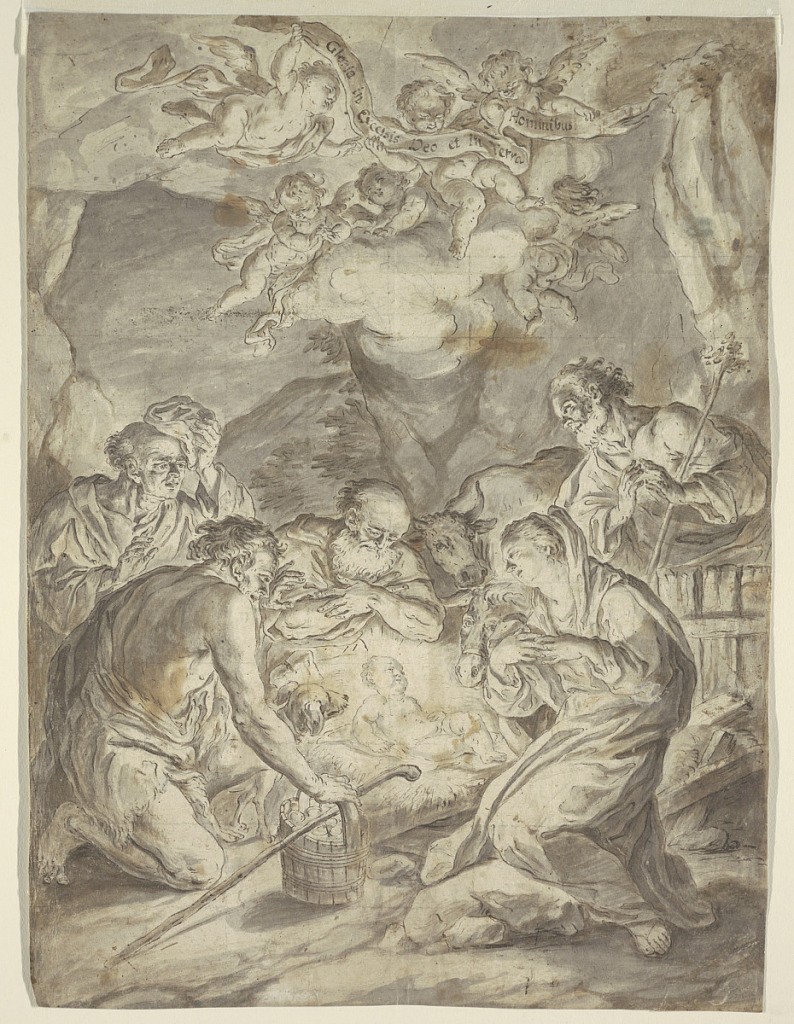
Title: Adoration of the Shepherds
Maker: Francesco Saverio Mergolo, Italian, 1746–1786
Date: ca. 1750–90
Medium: Pen and brown ink, brush and gray, brown wash, black chalk on paper
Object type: Drawing
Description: Nativity scene showing the infant Christ child reclining on hay at center, glowing with light, surrounded by Joseph and the Virgin Mary. Three additional figures of shepherds kneel in adoration, each cast in dramatic shadow. Farm animals (cows and dogs) surround the figures. In the sky above, groups of putti holding banners in the clouds. Squared for enlargement in black chalk.